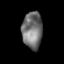
Tissue: prostate
Cell type: T cells
Senescence score: 0.3448
Nuclear area (px): 730
Mean DAPI intensity: 114.334